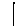
Label: line